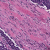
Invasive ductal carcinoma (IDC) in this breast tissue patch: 1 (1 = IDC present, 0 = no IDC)